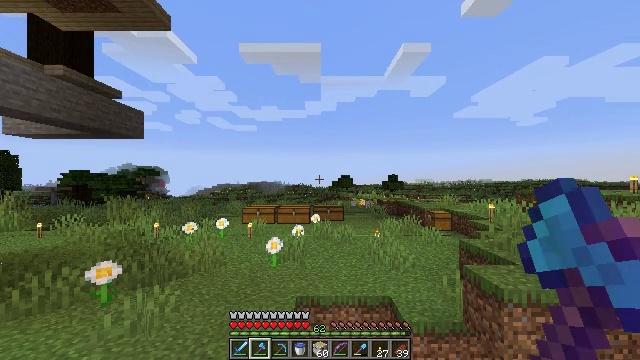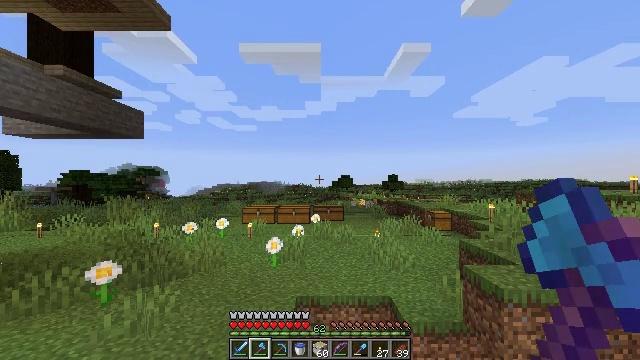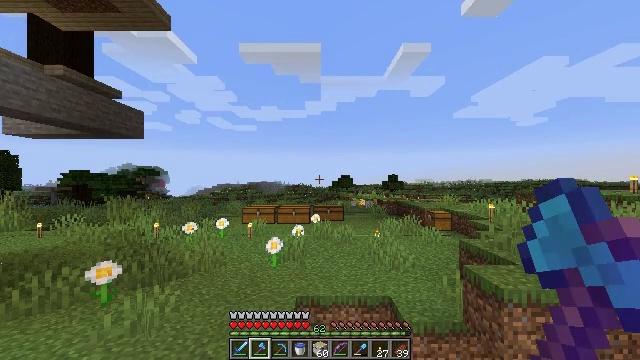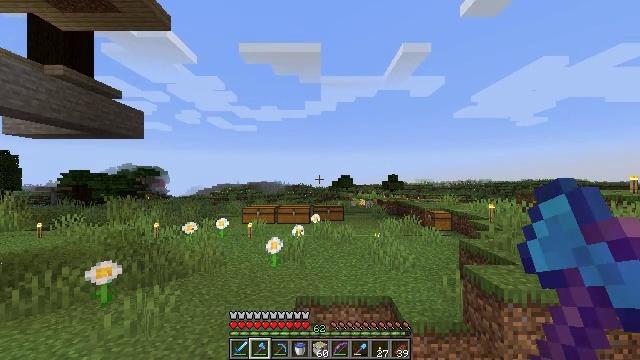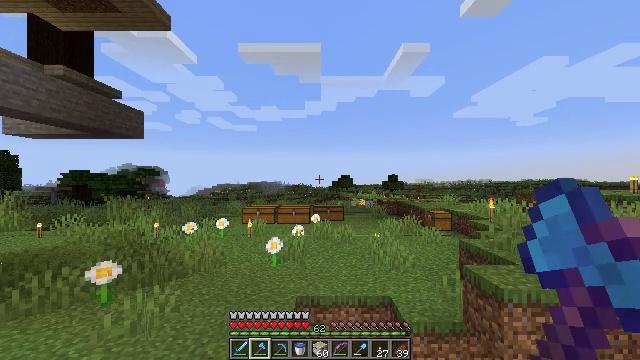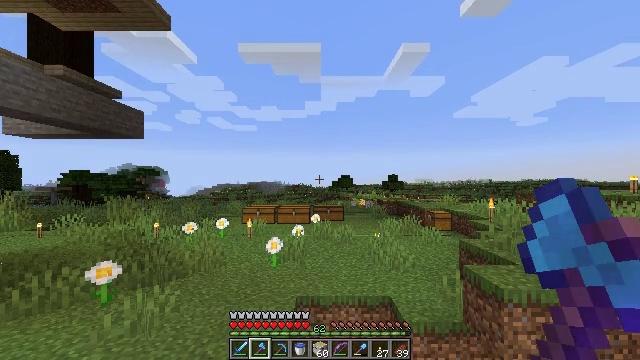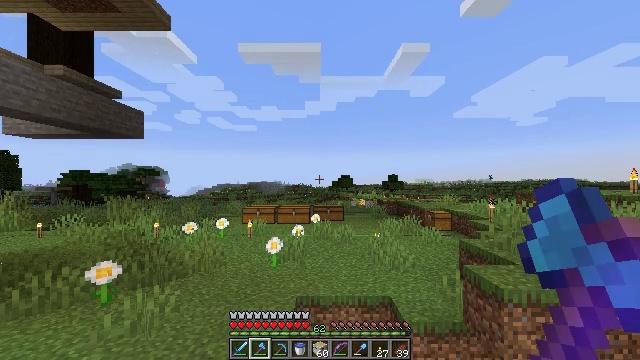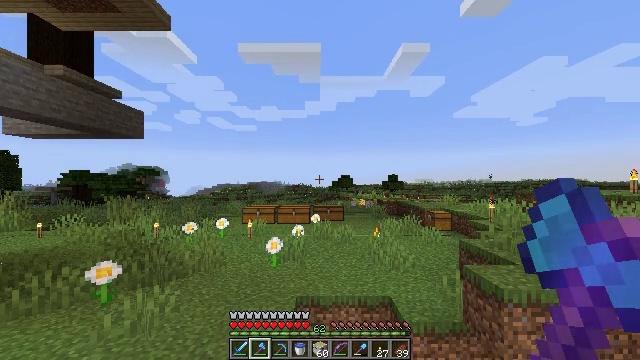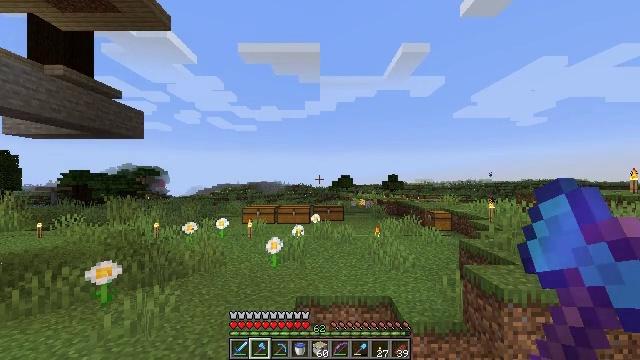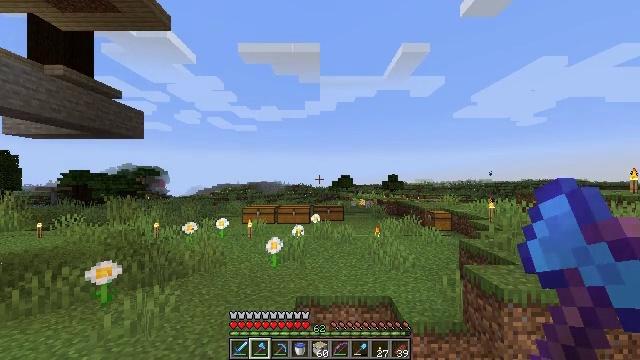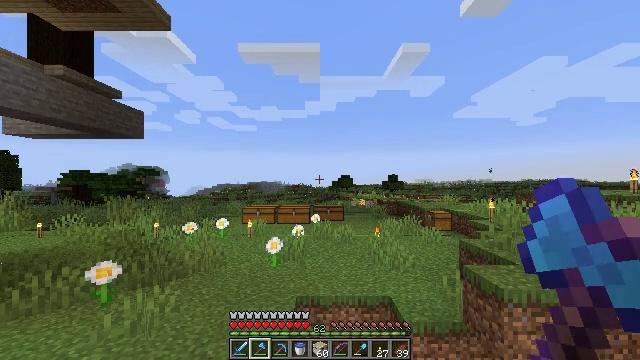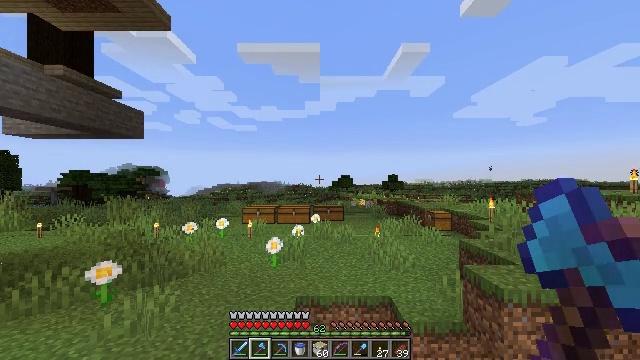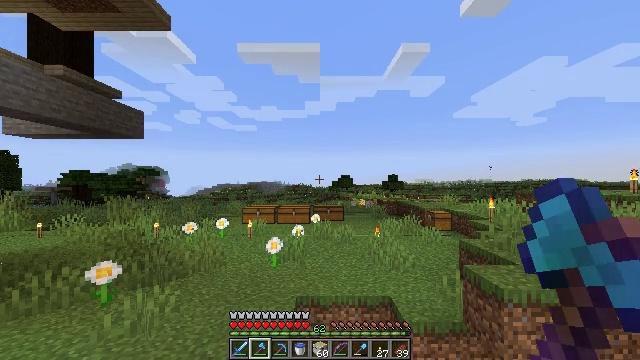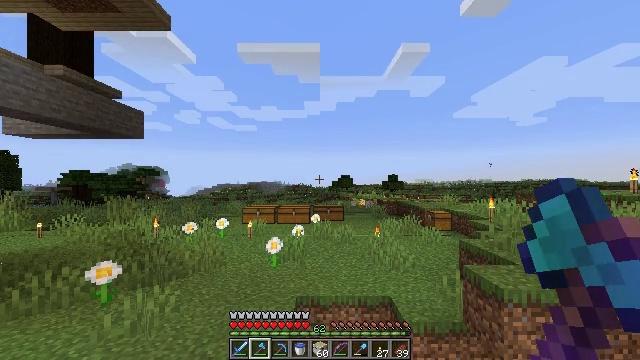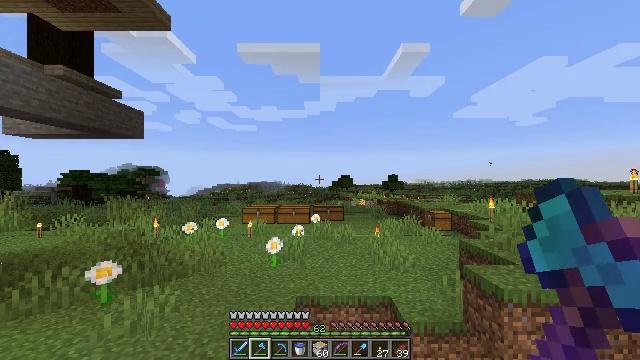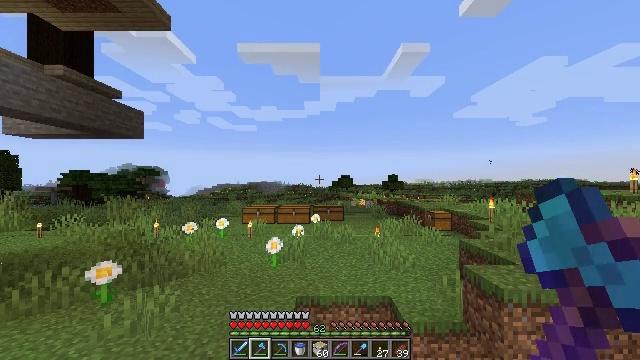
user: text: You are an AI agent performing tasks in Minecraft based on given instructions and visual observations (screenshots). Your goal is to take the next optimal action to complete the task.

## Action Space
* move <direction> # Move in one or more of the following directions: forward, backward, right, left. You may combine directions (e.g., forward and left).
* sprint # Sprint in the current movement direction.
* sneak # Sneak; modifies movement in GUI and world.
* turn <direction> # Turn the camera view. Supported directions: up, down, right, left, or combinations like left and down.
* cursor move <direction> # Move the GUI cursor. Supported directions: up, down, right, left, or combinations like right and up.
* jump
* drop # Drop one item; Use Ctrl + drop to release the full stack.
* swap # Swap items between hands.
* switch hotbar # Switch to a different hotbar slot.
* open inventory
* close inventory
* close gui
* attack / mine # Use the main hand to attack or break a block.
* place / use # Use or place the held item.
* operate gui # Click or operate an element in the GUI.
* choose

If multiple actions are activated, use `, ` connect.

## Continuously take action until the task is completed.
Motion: motion action
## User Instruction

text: Break the existing birch planks.
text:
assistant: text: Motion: no_op
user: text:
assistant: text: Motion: no_op
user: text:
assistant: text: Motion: no_op
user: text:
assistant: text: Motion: no_op
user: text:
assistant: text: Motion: no_op
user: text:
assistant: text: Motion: no_op
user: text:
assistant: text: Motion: no_op
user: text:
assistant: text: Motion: no_op
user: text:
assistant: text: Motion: no_op
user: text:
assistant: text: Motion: no_op
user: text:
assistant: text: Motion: no_op
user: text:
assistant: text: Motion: no_op
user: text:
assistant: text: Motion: no_op
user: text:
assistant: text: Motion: no_op
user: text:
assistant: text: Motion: no_op
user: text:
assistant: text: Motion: no_op
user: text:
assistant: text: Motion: no_op
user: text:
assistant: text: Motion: no_op
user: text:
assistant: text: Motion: no_op
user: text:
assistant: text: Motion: no_op
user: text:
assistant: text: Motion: no_op
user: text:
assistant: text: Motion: no_op
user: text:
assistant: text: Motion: no_op
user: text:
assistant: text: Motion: no_op
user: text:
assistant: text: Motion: no_op
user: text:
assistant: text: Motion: no_op
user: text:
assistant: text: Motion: no_op
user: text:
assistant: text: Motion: no_op
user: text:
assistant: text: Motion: no_op
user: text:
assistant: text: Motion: no_op